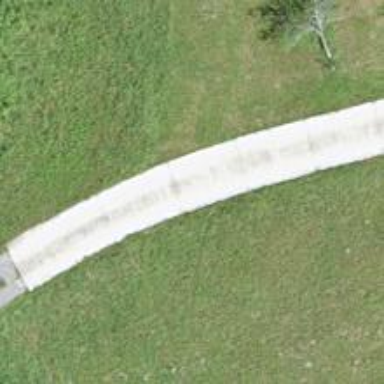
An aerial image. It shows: Fine gravel service road.